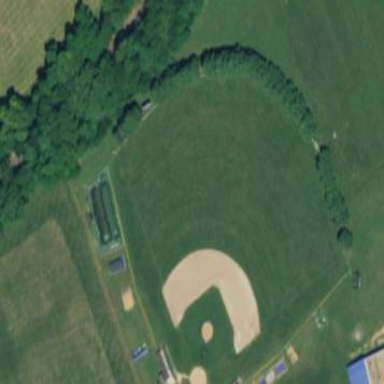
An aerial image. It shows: Baseball pitch for leisure and sports activities.